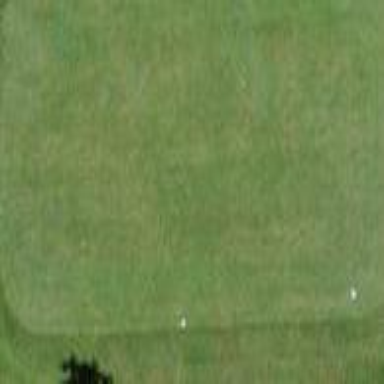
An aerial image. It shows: Golf tee on grassy land.